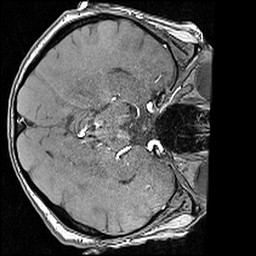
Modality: angio
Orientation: axial
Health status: ill
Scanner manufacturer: siemens
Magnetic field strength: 3 T
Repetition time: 0.023 s
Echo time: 0.00418 s